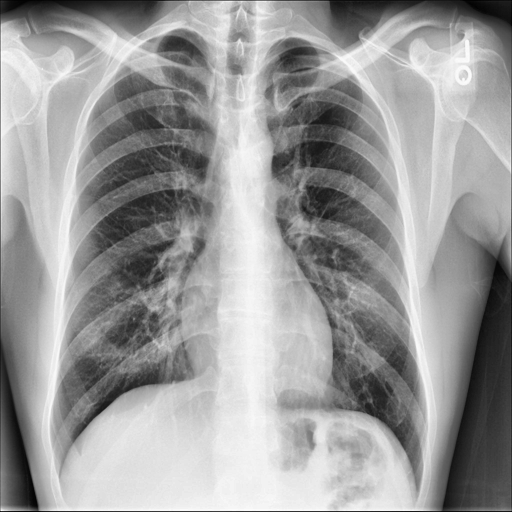
Finding: NORMAL